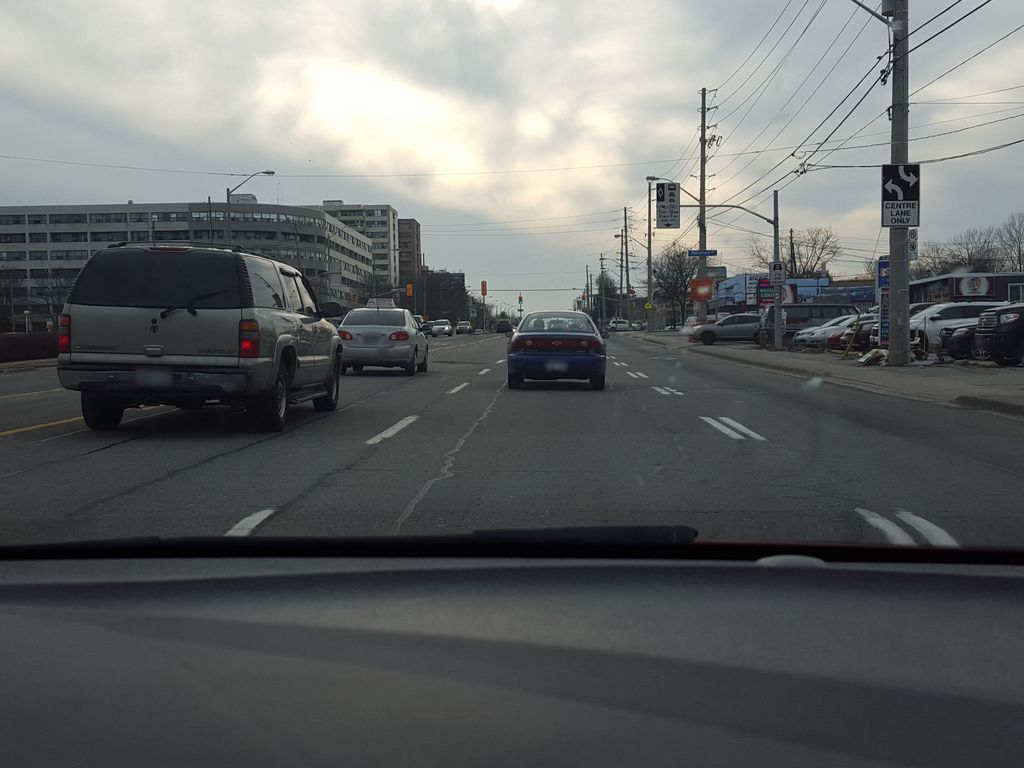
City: toronto